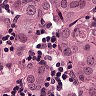
Metastatic tissue present: yes